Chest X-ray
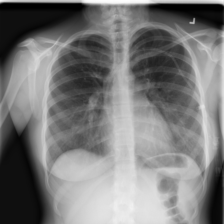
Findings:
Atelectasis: negative
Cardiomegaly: negative
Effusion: negative
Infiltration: negative
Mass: negative
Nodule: negative
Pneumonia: negative
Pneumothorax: negative
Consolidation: negative
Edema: negative
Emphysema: negative
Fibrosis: negative
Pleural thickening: negative
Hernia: negative